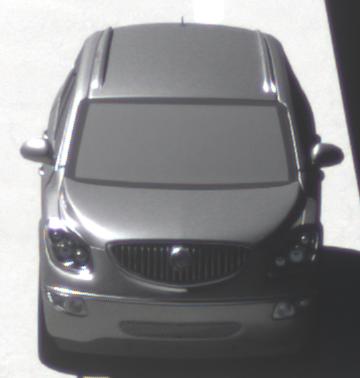
Make: Buick
Model: Enclave
Detailed model: GMT967
Model produced from: 2007
Model produced until: 2017
Doors: 5
Color: gray
Road condition: dry road
Daytime: midday
Contrast: high contrast